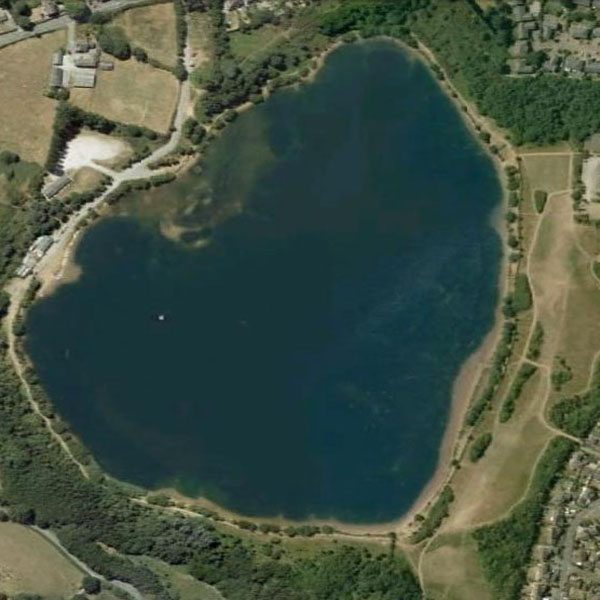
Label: Pond